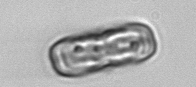
Label: Ephemera